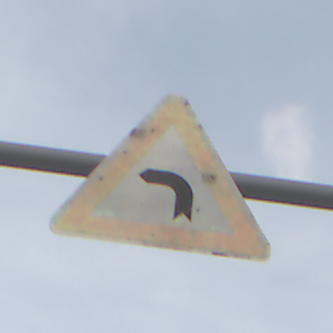
Verkehrszeichen: KurveLinks
Umgebung: Outdoor, Nature
Tageszeit: SunriseSunset
Wetter: PartlyCloudy
Licht: Natural
Jahreszeit: NotSpecified
Kontrast: LowContrast